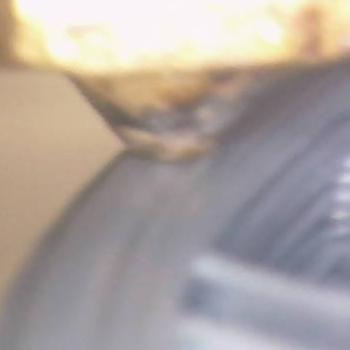
Flow rate: 200%